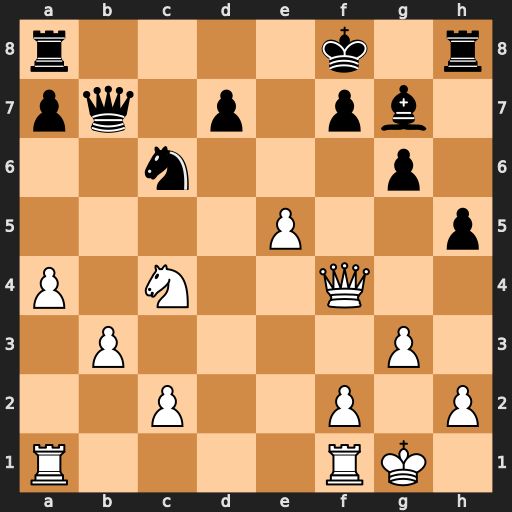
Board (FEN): r4k1r/pq1p1pb1/2n3p1/4P2p/P1N2Q2/1P4P1/2P2P1P/R4RK1
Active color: w
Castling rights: -
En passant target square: -
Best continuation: Nd6 Nxe5 Nxb7